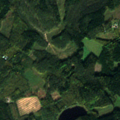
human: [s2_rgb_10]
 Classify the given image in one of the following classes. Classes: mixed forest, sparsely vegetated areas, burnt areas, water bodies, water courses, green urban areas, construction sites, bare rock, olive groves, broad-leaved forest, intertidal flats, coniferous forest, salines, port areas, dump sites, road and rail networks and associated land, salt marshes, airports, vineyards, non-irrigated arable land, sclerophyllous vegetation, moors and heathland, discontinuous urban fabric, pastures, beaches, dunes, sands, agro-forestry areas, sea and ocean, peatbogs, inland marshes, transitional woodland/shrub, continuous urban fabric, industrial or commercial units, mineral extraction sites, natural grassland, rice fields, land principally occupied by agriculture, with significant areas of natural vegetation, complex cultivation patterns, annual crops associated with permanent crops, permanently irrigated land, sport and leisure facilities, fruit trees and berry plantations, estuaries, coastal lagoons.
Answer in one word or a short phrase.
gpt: coniferous forest, mixed forest